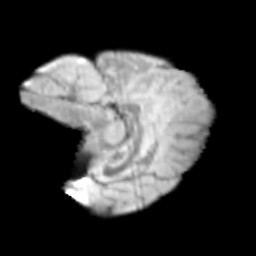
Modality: T2w
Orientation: sagittal
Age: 10
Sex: female
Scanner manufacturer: siemens
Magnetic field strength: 3 T
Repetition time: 3.8 s
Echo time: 0.07 s